Field crop: tomato
Growth stage: 1
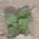
Species: solanum